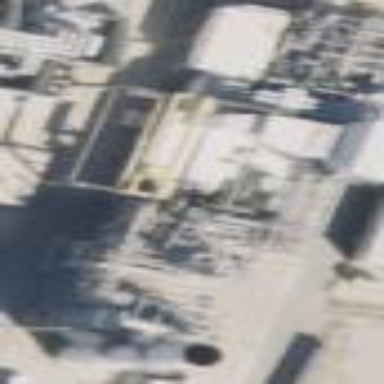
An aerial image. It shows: Building with gas-powered generator.